Question: I try to load a file named 'config.properties' in the package 'config'.

A snippet of my code in 'Main.java':
'''
//Read config.properties
Properties properties = new Properties();
System.out.println(Main.class.getClassLoader().getResource("config/config.properties").toString());
InputStream propertiesFile = Main.class.getClassLoader().getResourceAsStream("config/config.properties");
properties.load(propertiesFile);
'''
This however gives me a 'NullPointerException'. But when I load 'img/background/background.png' I use: (from 'Panel.java')
'''
background = new ImageIcon(this.getClass().getClassLoader().getResource("img/background/background.png")).getImage();
'''
This works fine. I've read a lot of questions on stackoverflow already, but can't find a solution to my problem. I do not see the difference between the loading of the background image or the properties file, other than the fact that the properties file is loaded in a static context. But as far as I can see, this should work.
What am I forgetting?
I just ran 'System.out.println(Main.class.getClassLoader().getResource("config/config.properties").toString());', which printed the correct path to 'config.properties'.
'java.lang.NullPointerException at main.Main.startGame(Main.java:70) at main.gui.panel.MenuPanel$1.actionPerformed(MenuPanel.java:31) at javax.swing.AbstractButton.fireActionPerformed(Unknown Source) at javax.swing.AbstractButton$Handler.actionPerformed(Unknown Source) at javax.swing.DefaultButtonModel.fireActionPerformed(Unknown Source) at javax.swing.DefaultButtonModel.setPressed(Unknown Source) at javax.swing.plaf.basic.BasicButtonListener.mouseReleased(Unknown Source) at java.awt.Component.processMouseEvent(Unknown Source) at javax.swing.JComponent.processMouseEvent(Unknown Source) at java.awt.Component.processEvent(Unknown Source) at java.awt.Container.processEvent(Unknown Source) at java.awt.Component.dispatchEventImpl(Unknown Source) at java.awt.Container.dispatchEventImpl(Unknown Source) at java.awt.Component.dispatchEvent(Unknown Source) at java.awt.LightweightDispatcher.retargetMouseEvent(Unknown Source) at java.awt.LightweightDispatcher.processMouseEvent(Unknown Source) at java.awt.LightweightDispatcher.dispatchEvent(Unknown Source) at java.awt.Container.dispatchEventImpl(Unknown Source) at java.awt.Window.dispatchEventImpl(Unknown Source) at java.awt.Component.dispatchEvent(Unknown Source) at java.awt.EventQueue.dispatchEventImpl(Unknown Source) at java.awt.EventQueue.access$400(Unknown Source) at java.awt.EventQueue$3.run(Unknown Source) at java.awt.EventQueue$3.run(Unknown Source) at java.security.AccessController.doPrivileged(Native Method) at java.security.ProtectionDomain$1.doIntersectionPrivilege(Unknown Source) at java.security.ProtectionDomain$1.doIntersectionPrivilege(Unknown Source) at java.awt.EventQueue$4.run(Unknown Source) at java.awt.EventQueue$4.run(Unknown Source) at java.security.AccessController.doPrivileged(Native Method) at java.security.ProtectionDomain$1.doIntersectionPrivilege(Unknown Source) at java.awt.EventQueue.dispatchEvent(Unknown Source) at java.awt.EventDispatchThread.pumpOneEventForFilters(Unknown Source) at java.awt.EventDispatchThread.pumpEventsForFilter(Unknown Source) at java.awt.EventDispatchThread.pumpEventsForHierarchy(Unknown Source) at java.awt.EventDispatchThread.pumpEvents(Unknown Source) at java.awt.EventDispatchThread.pumpEvents(Unknown Source) at java.awt.EventDispatchThread.run(Unknown Source)'
'Main.java' - line 70:
'''
int maxFPS = Integer.getInteger(properties.getProperty("FPS"));
'''
'config.properties':
'''
FPS=45
fpsCap=1
'''
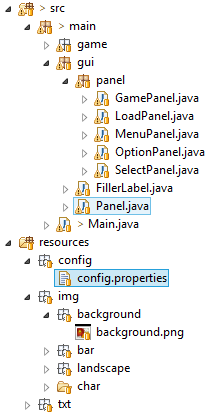
Answer: The problem wasn't with the 'getResourceAsStream("config/config.properties")', but with the way I read the properties. Property 'FPS' is written as a 'String', to make this in an 'int' I had to use 'Integer.parseInt()', instead of 'Integer.getInteger()'.